Chest X-ray. View position: PA
Patient age: 66
Patient sex: F
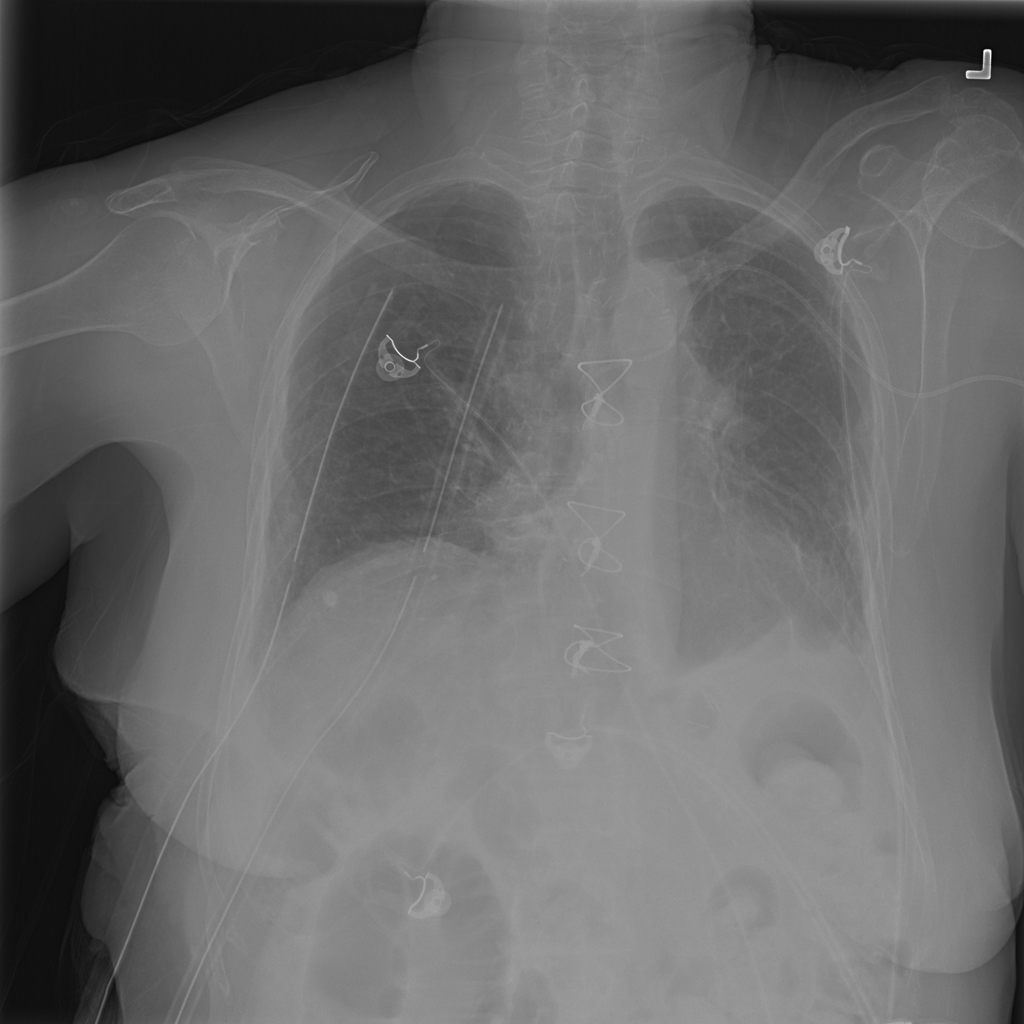
Finding: Pneumothorax